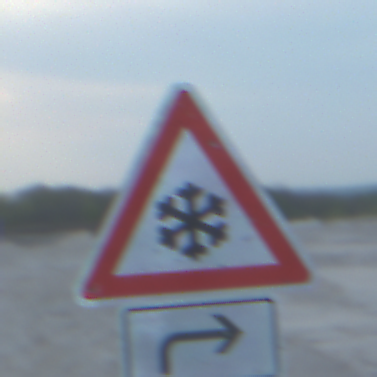
Verkehrszeichen: SchneeOderEisglaette
Zusatzzeichen unten: RichtungsangabeDurchPfeile5
Umgebung: Outdoor, Beach
Tageszeit: SunriseSunset
Wetter: PartlyCloudy
Licht: Natural
Jahreszeit: NotSpecified
Kontrast: LowContrast